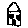
Label: house